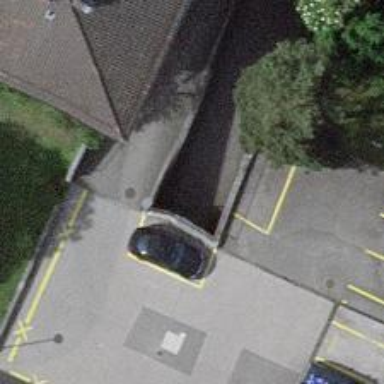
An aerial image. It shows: Parking entrance.